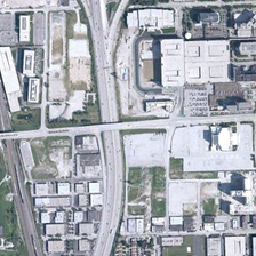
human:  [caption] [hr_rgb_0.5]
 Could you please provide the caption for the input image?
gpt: the plants in the industrial are divided by the streets .

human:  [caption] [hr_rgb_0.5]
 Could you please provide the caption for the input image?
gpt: There is a road and a railway intersection with two trains, along which are some factories.

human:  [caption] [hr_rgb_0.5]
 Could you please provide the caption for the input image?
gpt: There are two ways to traverse roads and railroads.

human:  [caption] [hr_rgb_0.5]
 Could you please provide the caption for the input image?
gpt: we can see bustling roads and a railway passes through this prosperous industrial arra .

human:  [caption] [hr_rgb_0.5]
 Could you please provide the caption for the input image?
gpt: There is a road that crosses a road and a railway with two trains along which are some factory buildings.